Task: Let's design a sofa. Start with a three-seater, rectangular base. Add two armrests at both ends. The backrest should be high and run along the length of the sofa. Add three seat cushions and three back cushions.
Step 231:
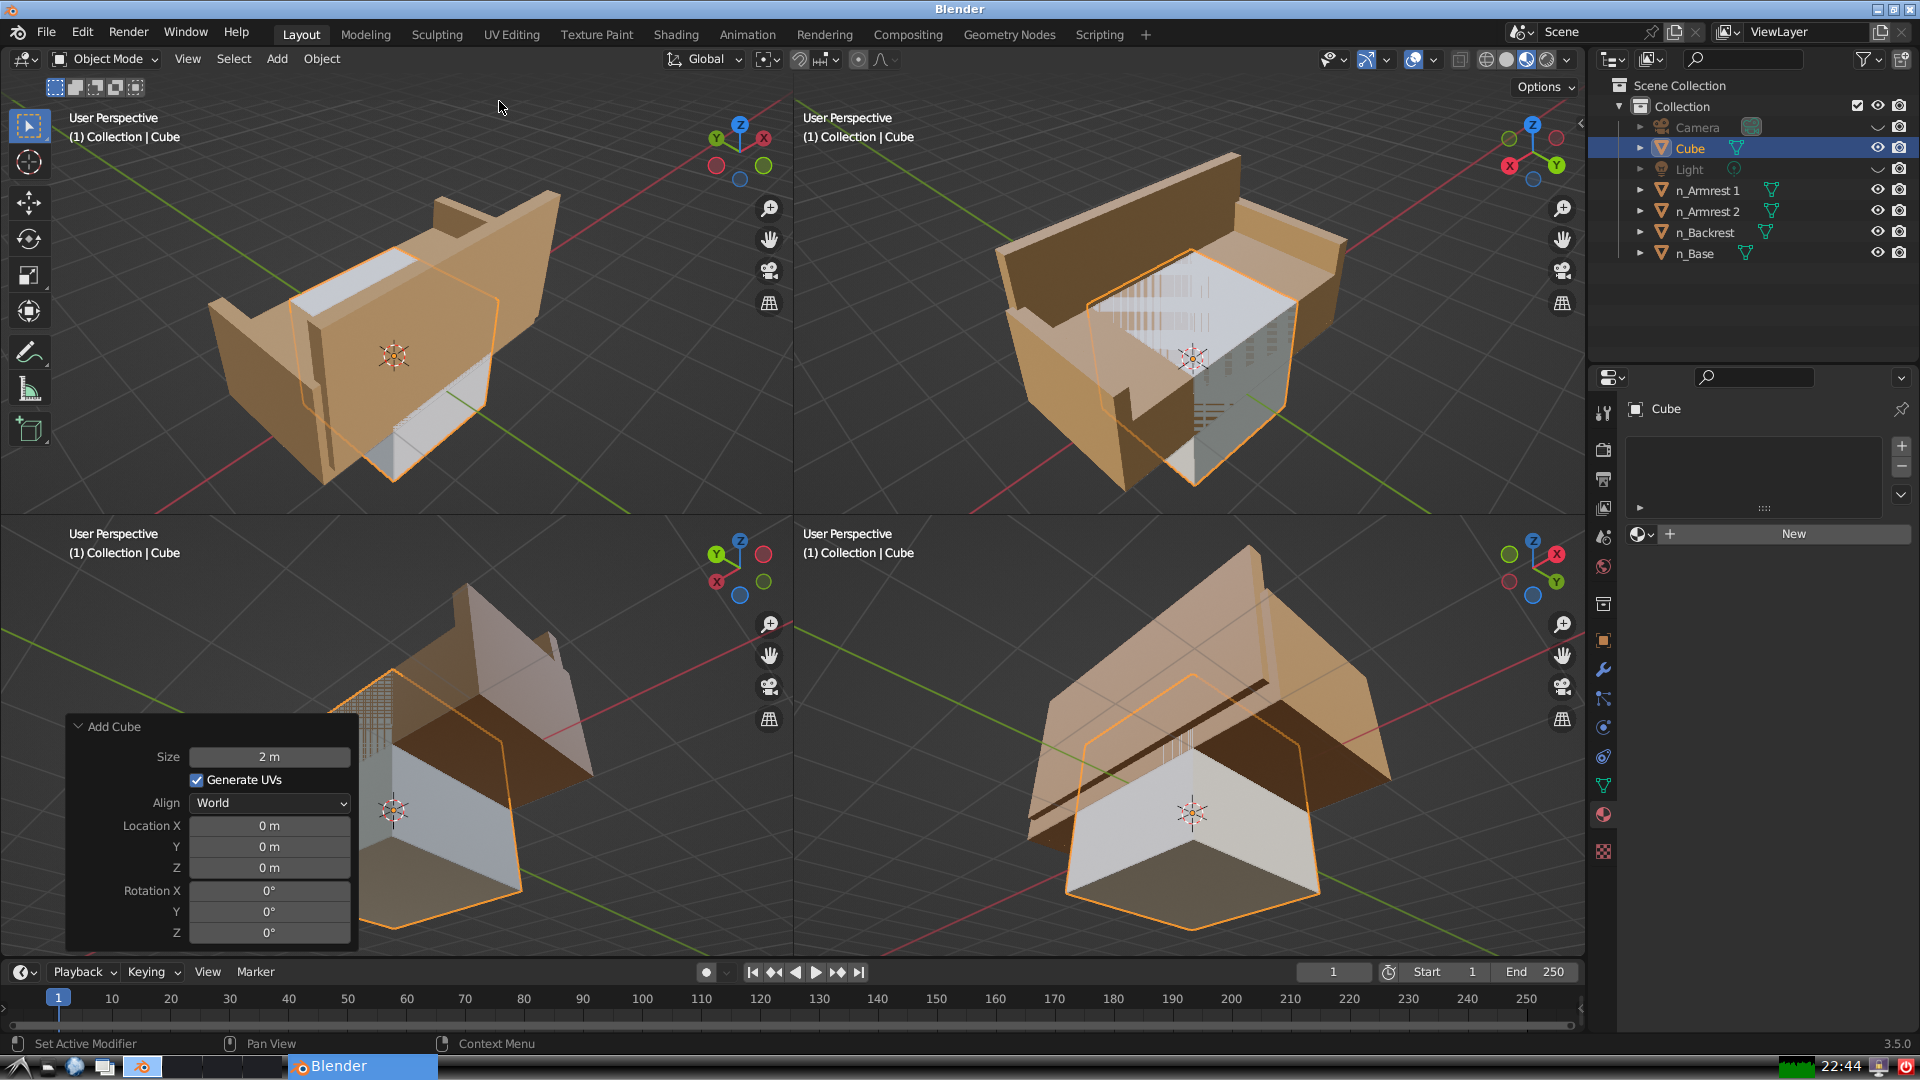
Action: {"mouse_move": [270, 757]}